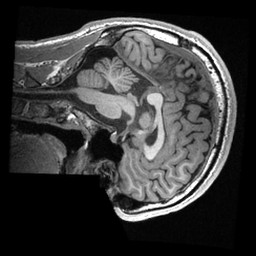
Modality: T1w
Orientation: sagittal
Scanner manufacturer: ge
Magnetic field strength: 3 T
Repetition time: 0.007672 s
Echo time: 0.002936 s